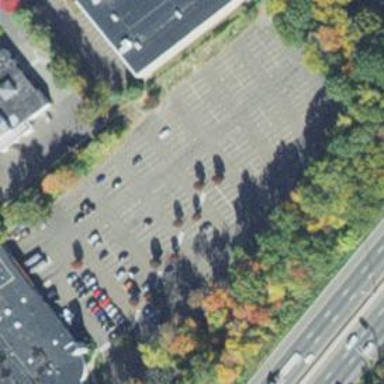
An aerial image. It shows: Parking area.